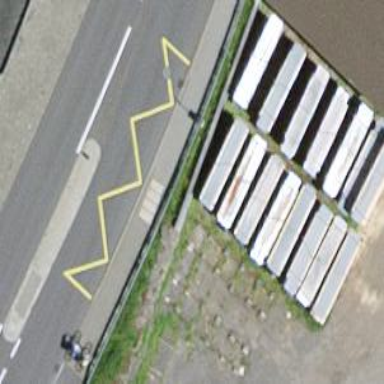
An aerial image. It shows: Platform for public transport is situated by the road.